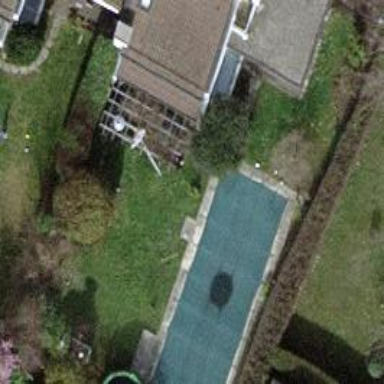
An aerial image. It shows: Swimming pool located in leisure land.